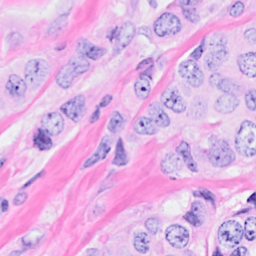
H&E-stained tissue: Breast